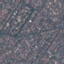
Label: Residential